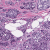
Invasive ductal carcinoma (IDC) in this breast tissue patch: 1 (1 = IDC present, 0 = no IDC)